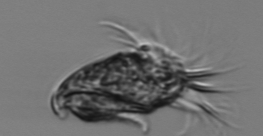
Label: Tontonia_appendiculariformis